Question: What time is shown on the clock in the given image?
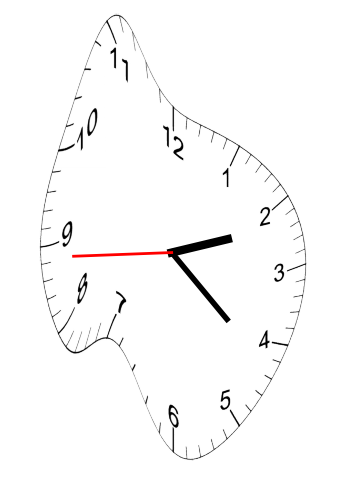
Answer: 02:21:44